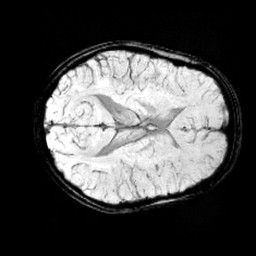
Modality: minIP
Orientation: axial
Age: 13
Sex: female
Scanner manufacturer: siemens
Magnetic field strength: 3 T
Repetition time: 0.027 s
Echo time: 0.02 s